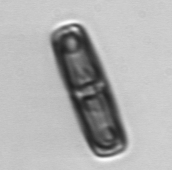
Label: Ephemera